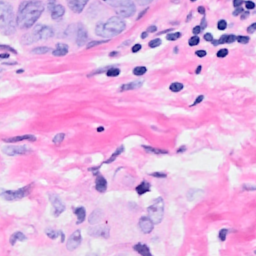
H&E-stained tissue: Breast